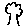
Label: tree